Question: I added VNext class library to ASp.Net 5 project, and I'm trying to add Nuget package "Npsql":

But it can't compile, what I'm doing wrong?
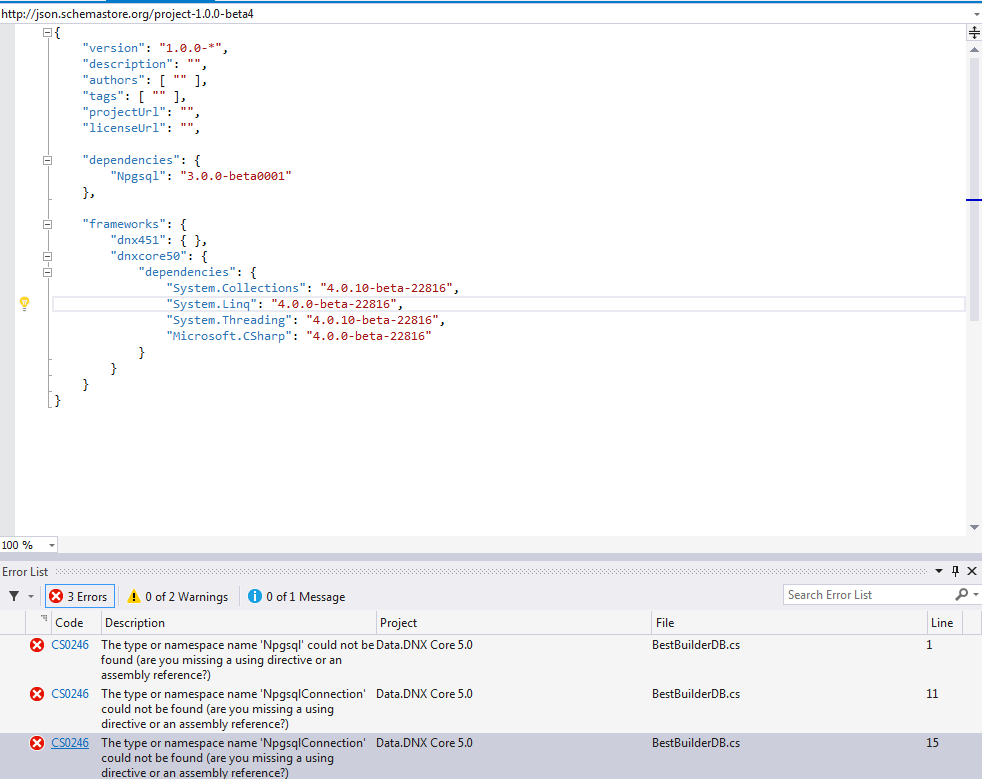
Answer: The problem is that when you add the dependency to all TFMs ('dnx451' and 'dnxcore50'). Mostly sure, 'Npgsql' doesn't support 'dnxcore50' (CoreCLR).
You have 3 solutions:
1. Remove dnxcore50 completely
2. Move the dependency under dnx451
3. Use #if DNX451 conditional compilation blocks in your code